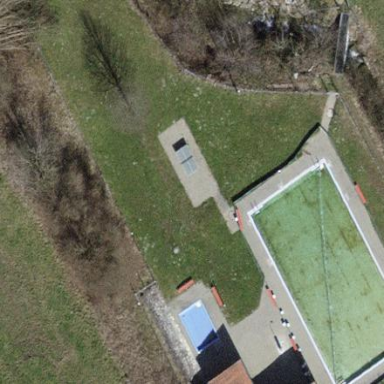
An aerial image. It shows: Water park offering swimming as the main sport activity.